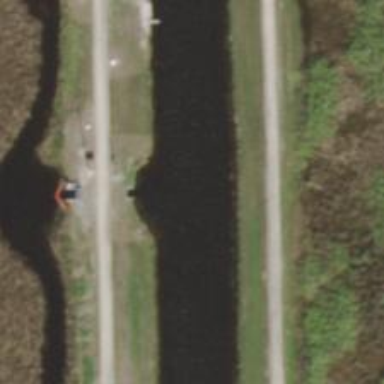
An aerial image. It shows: Canal.